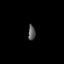
Tissue: prostate
Cell type: T cells
Senescence score: 0.2959
Nuclear area (px): 107
Mean DAPI intensity: 90.234